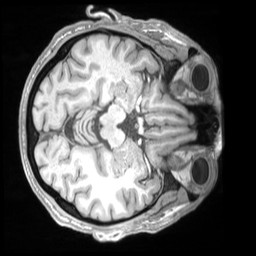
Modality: T1w
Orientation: axial
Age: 33
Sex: male
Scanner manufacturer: siemens
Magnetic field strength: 3 T
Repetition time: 2.53 s
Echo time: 0.00164 s